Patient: sex M, age 52
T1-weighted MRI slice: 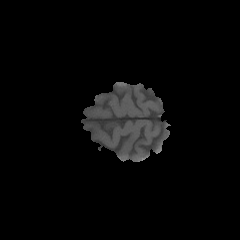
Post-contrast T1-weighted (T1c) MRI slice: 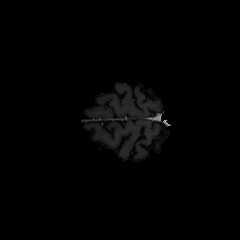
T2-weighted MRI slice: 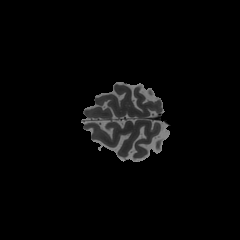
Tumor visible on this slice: no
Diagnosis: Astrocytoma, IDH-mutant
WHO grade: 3